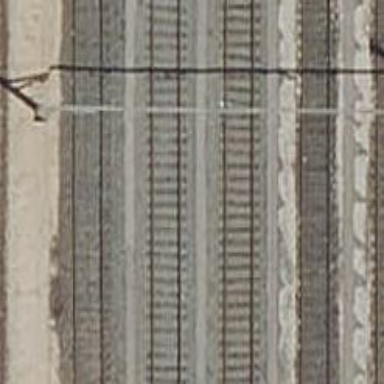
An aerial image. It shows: Rail yard with electrified contact lines for railway operations.